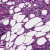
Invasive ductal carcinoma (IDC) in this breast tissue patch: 0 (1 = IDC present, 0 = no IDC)